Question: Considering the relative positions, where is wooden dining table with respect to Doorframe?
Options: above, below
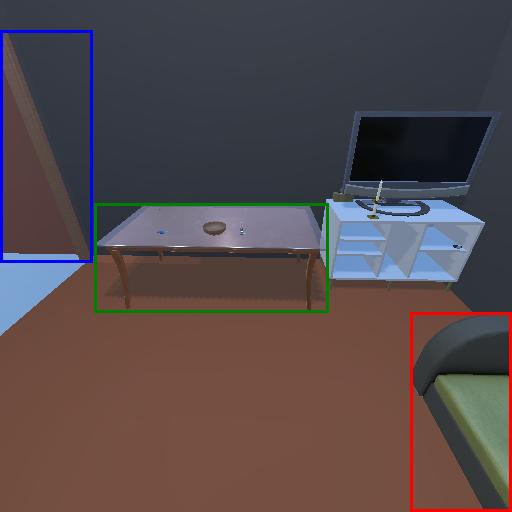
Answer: above